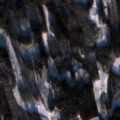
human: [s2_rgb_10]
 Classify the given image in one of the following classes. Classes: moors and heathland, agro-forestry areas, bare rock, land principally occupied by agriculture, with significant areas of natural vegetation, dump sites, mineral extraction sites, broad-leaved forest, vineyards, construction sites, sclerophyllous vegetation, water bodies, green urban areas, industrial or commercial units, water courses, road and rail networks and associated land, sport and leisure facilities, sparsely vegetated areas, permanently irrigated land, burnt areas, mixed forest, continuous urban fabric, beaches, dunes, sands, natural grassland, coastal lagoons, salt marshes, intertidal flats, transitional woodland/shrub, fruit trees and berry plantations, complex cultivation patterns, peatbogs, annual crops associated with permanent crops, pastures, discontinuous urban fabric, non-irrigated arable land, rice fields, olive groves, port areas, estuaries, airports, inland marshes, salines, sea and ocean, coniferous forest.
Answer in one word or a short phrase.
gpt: coniferous forest, mixed forest, transitional woodland/shrub